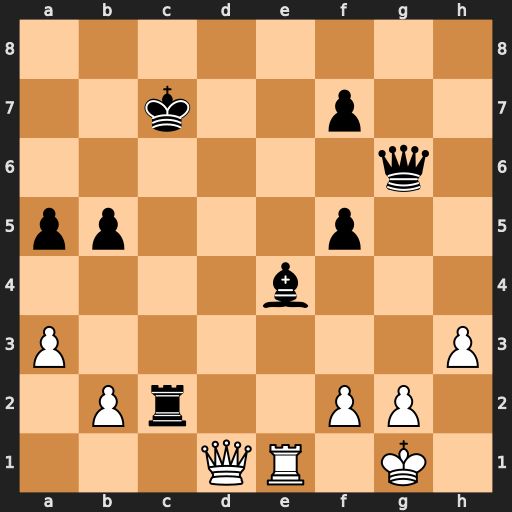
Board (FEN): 8/2k2p2/6q1/pp3p2/4b3/P6P/1Pr2PP1/3QR1K1
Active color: w
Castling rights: -
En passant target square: -
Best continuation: Rxe4 fxe4 Qxc2+